Question: when i try to open an image using axes as button its display filename with source path.
- -
i just want to display filename (red border) only and filesize in KB (blue border) without decimal.
- -
axes1 Callback Code:
'''
function axes1_ButtonDownFcn(hObject, eventdata, handles)
% hObject handle to axes1 (see GCBO)
% eventdata reserved - to be defined in a future version of MATLAB
% handles structure with handles and user data (see GUIDATA)
project = guidata(gcbo);
[imgname, imgpath] = uigetfile({'*.png';}, 'Open an Image')
if imgname==0 % if it is canceled
imgname=''; % create an empty name
imgpath=''; % create an empty path
end
if isequal(imgname, 0)
return;
end
eval(['cd ''' imgpath ''';']);
I=imread(fullfile(imgpath, imgname));
set(project.figure1, 'CurrentAxes', project.axes1);
set(imshow(I));
imshow(I);
set(project.figure1, 'Userdata', I);
set(project.axes1, 'Userdata', I);
info = imfinfo(fullfile(imgpath, imgname));
set(project.edit1, 'String', info.Filename);
set(project.edit2, 'String', info.FileSize/1024);
'''
any advice how to do it??
i'm using MATLAB R2012a.
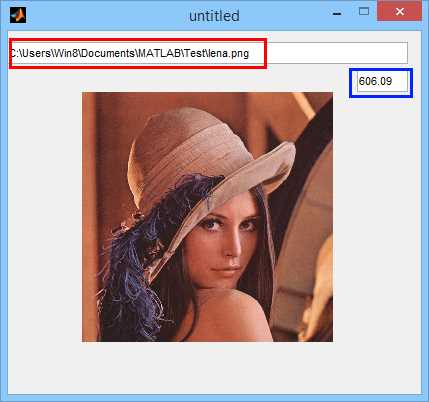
Answer: For the first part: use <URL>:
'''
[~, fn, ext] = fileparts(info.Filename); %// get filename (no path) and extension
set(project.edit1, 'String', [fn ext])
'''
For the second part: use <URL>:
'''
set(project.edit2, 'String', round(info.FileSize/1024))
'''
or maybe explicitly indicate units (kB) in the string:
'''
set(project.edit2, 'String', [num2str(round(info.FileSize/1024)) ' kB'])
'''